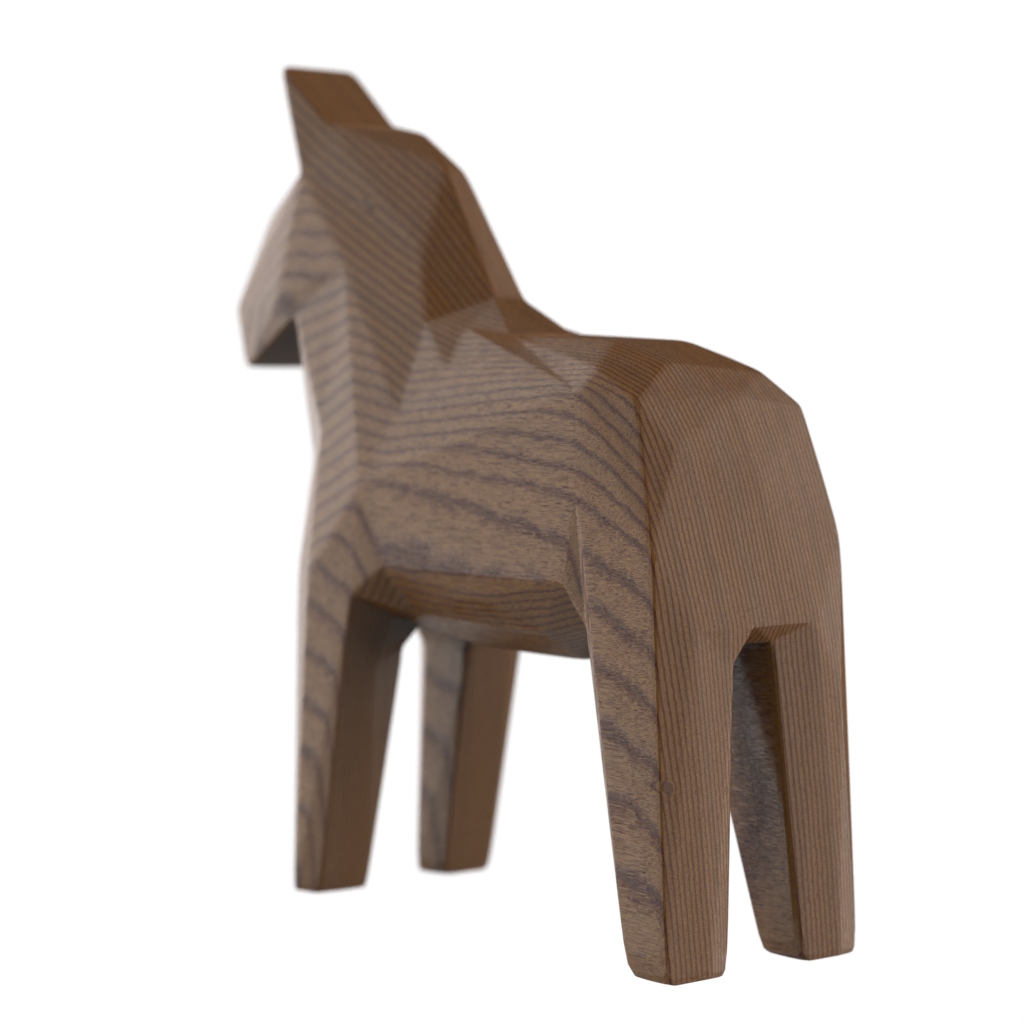
A high quality rendering of a dalahest_oak dalecarlian horse figurine made of varnished dark oak standing on a white surface in an a white studio with artificial white studio lighting,long shot fromrear left side, 100 mm, f 8, bokeh